Question: First, here's a screenshot of the issue I am talking about:

I am trying to make the whitespace disappear. For example, I would like the 4th comment ('comment comment comment') to be under the first comment without a large gap between them, instead of skipping that column and being in the second column.
Basically, I want 3 columns of these Bootstrap wells which don't care about the height of the other columns' comments. I've tried using clearfix, but I don't exactly understand if that is correct in this situation (and I couldn't get it to work regardless).
Here's the code:
'''
<div class="container">
<div class="row comment-container">
<div class="col-sm-4" ng-repeat="comment in comments">
<div class="well">
<span><button type="button" class="close" ng-click="deleteComment(comment)" ng-show="isAdmin()">&times;</button></span>
{{comment.text}}
<br>
<br>
<p class='text-right'>-{{comment.name}}</p>
</div>
</div>
</div>
<div class="row">
<form class="comment-form col-sm-8">
<label>Leave your comment here!</label>
<p class="form-group">
<input type="text" class="comment-input form-control" placeholder="Your name" ng-model="newComment.name" ng-hide="isLoggedIn()">
<input type="text" class="comment-input form-control" placeholder="Your comment" ng-model="newComment.text">
<button type="submit" class="btn btn-primary comment-button" ng-click="addComment()">Comment</button>
</p>
</form>
</div>
</div>
'''
Here is a screenshot of what I would like it to look like (this example illustrates the issue with not calculating the height of the comments and using a simple %3 comparison on a modified version of crazymatt's code.
<URL>
This was generated with:
'''
<div class="comment-container">
<div class="col-md-4">
<div class="well" ng-repeat="comment in comments" ng-if="($index) % 3 === 0">
<span><button type="button" class="close" ng-click="deleteComment(comment)" ng-show="isAdmin()">&times;</button></span>
{{comment.text}}
<br>
<br>
<p class='text-right'>-{{comment.name}}</p>
</div>
</div>
<div class="col-md-4">
<div class="well" ng-repeat="comment in comments" ng-if="($index) % 3 === 1">
<span><button type="button" class="close" ng-click="deleteComment(comment)" ng-show="isAdmin()">&times;</button></span>
{{comment.text}}
<br>
<br>
<p class='text-right'>-{{comment.name}}</p>
</div>
</div>
<div class="col-md-4">
<div class="well" ng-repeat="comment in comments" ng-if="($index) % 3 === 2">
<span><button type="button" class="close" ng-click="deleteComment(comment)" ng-show="isAdmin()">&times;</button></span>
{{comment.text}}
<br>
<br>
<p class='text-right'>-{{comment.name}}</p>
</div>
</div>
</div>
'''
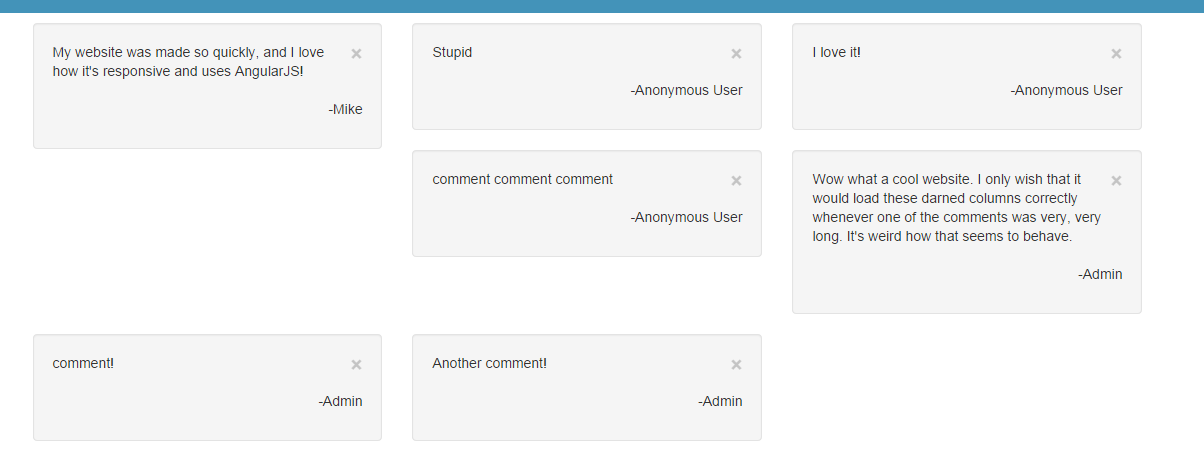
Answer: OK, while the common approach for this would be to set a 'min-height' for your col-.... , this approach requires to have some knowledge of the height. Another approaches involve using <URL> or getting the measures using jQuery. But here you have something I have been working for Bootstrap templates that fits your situation like a glove:}
'''
<div class="container-fluid">
<div class="row myComments">
<div class="col-md-4">1</div>
<div class="col-md-4">2</div>
<div class="col-md-4">3</div>
<div class="col-md-4">4</div>
<div class="col-md-4">askljdsahj kasjdka sdkjasd klasjd adjalk jdklajsdklasjd klajsdkajsd jakljdsklasjd asjfkajslf vcsjdhfjs cbsjkghda bcsahdfga schjsagfhj acjgahjsgfdhja scjhgashjgf jahcjhgashjgfda hjsgj hagshjdga </div>
<div class="col-md-4">6</div>
<div class="col-md-4">7</div>
<div class="col-md-4">8</div>
<div class="col-md-4">9</div>
</div>
</div>
'''
(note that you added some random code to your question, so I built some code based on your image. Adjust as needed)
CSS goes as follows:
'''
.myComments{display: -webkit-flex;
display: flex;
-webkit-justify-content: center;
justify-content: center;
-webkit-flex-direction: row;
flex-direction: row;
-webkit-flex-wrap: wrap;
flex-wrap: wrap;
-webkit-flex-flow: row wrap;
flex-flow: row wrap;
}
.col-md-4{ padding:10px; min-height:100%; width:33.3%;}
'''
You can play with <URL>